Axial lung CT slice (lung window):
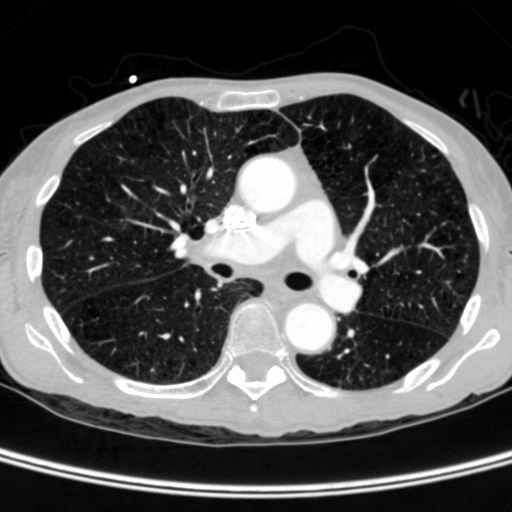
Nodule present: no